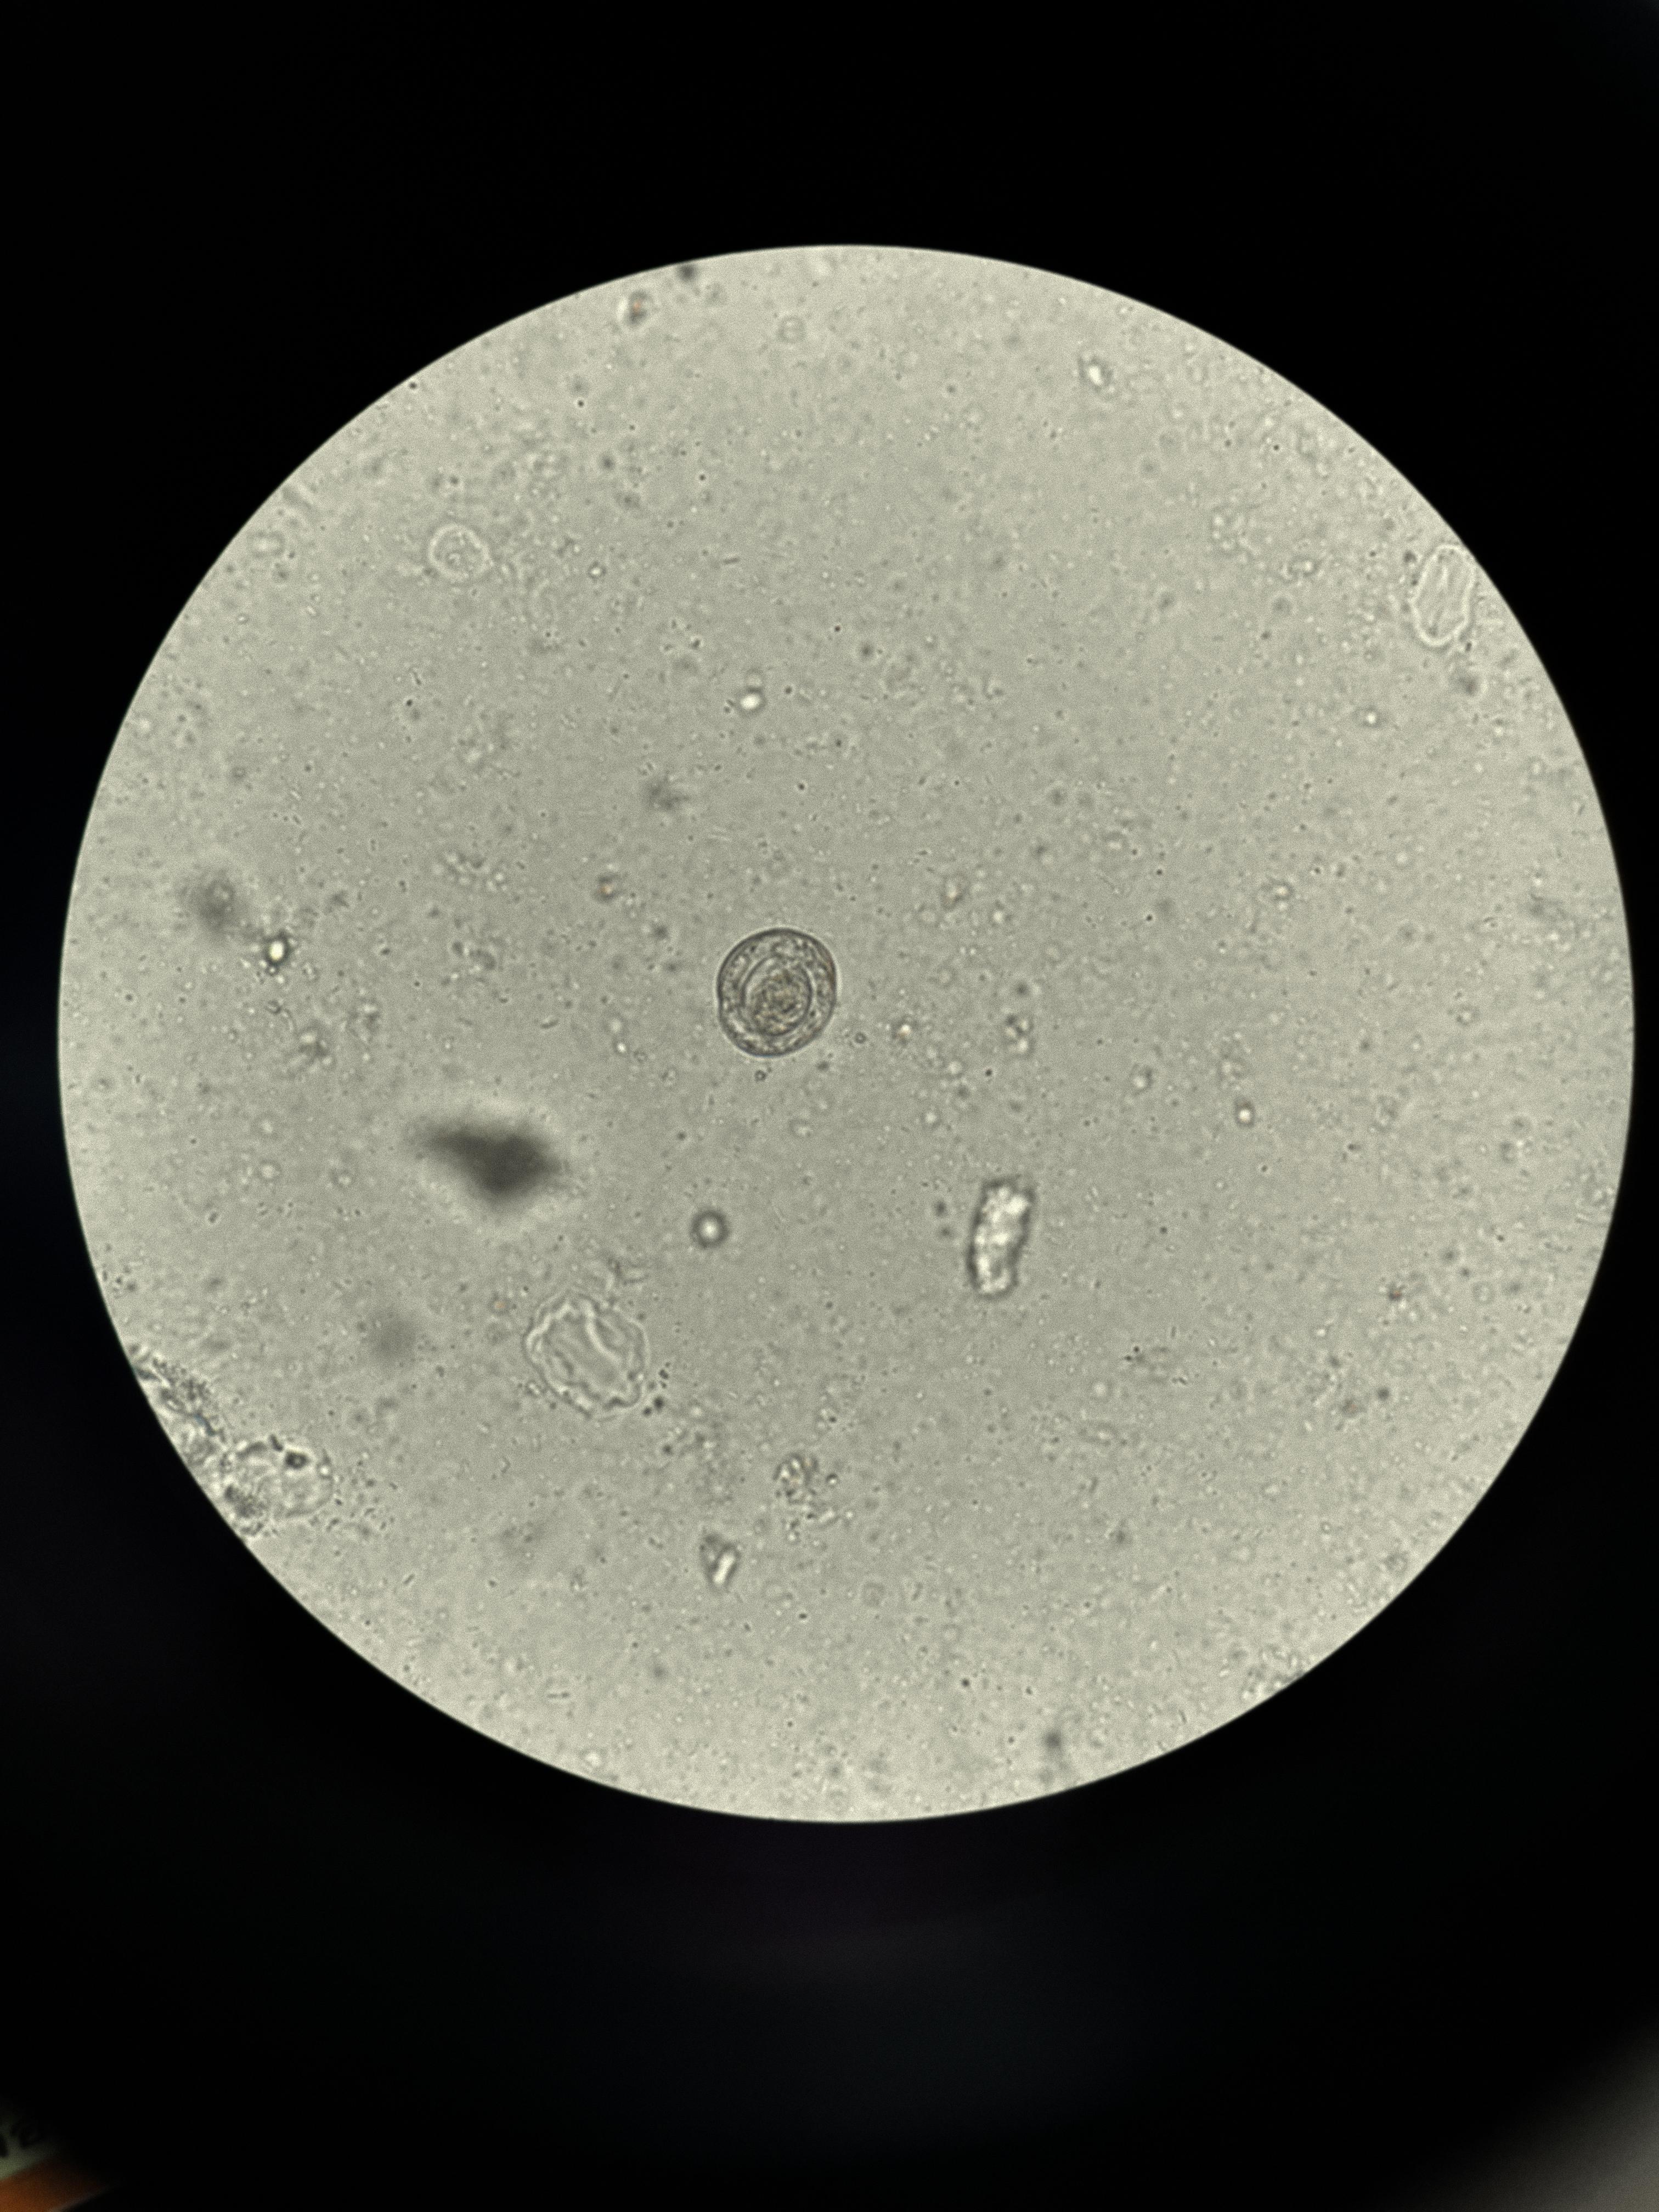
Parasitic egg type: Hymenolepis nana